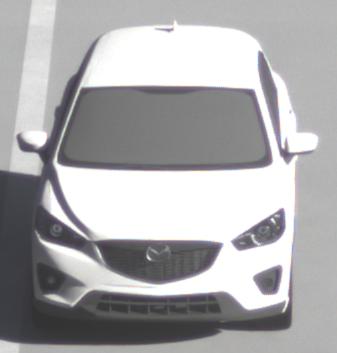
Make: Mazda
Model: CX-5 2.0 SKYACTIV-G 160
Detailed model: CX-5 (GH)
Model produced from: 2012/04
Model produced until: 2015/02
Doors: 5
Color: white
Road condition: dry road
Daytime: morning or afternoon
Contrast: high contrast